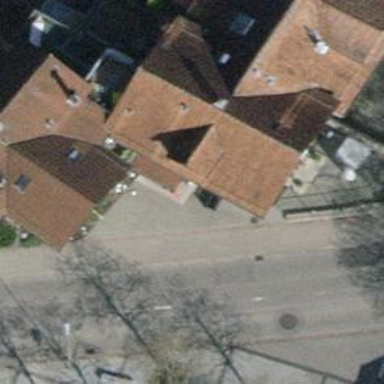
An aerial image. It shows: Restaurant.